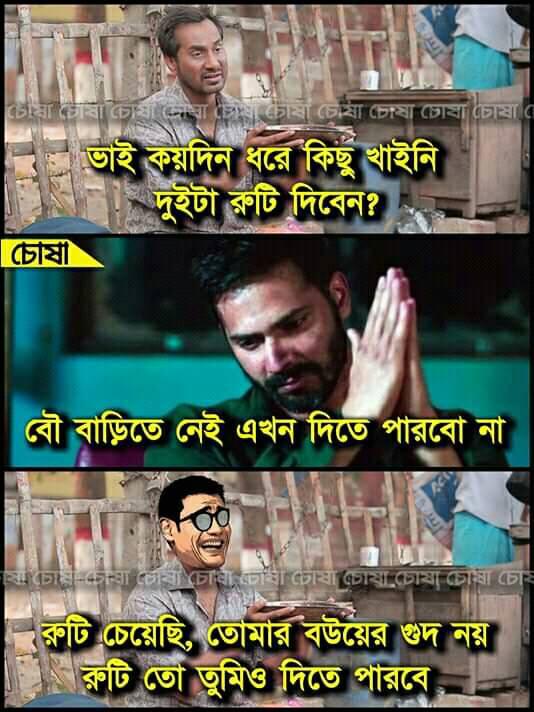
Caption: ভাই কয়দিন ধরে কিছু খাইনি দুইটা রুটি দিবেন ?   বৌ বাড়িতে নেই এখন দিতে পারবো না    রুটি চেয়েছি , তোমার বউয়ের গুদ নয় রুটি তো তুমিও দিতে পারবে
Label: non-hate